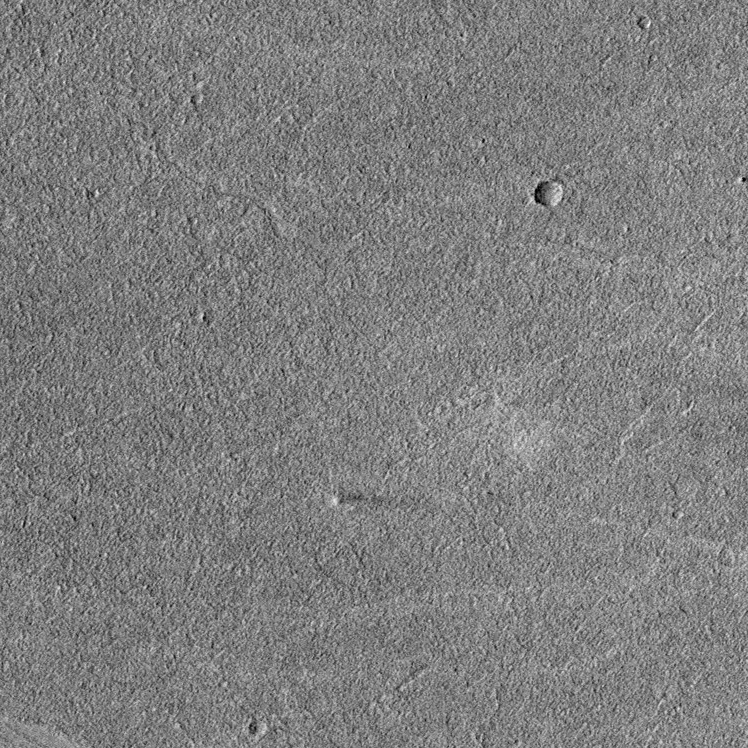
Label: dustdevil